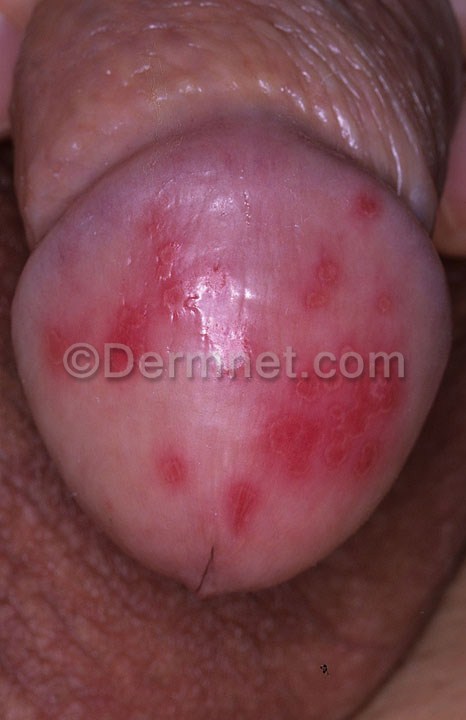
Disease: Tinea Ringworm Candidiasis and other Fungal Infections